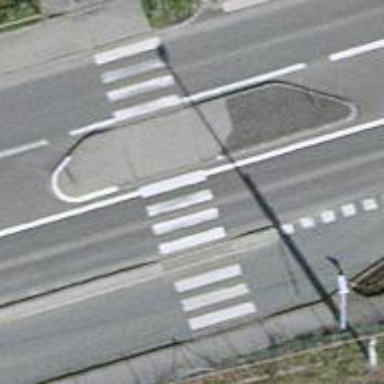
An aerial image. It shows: Uncontrolled zebra crossing with pedestrian island.